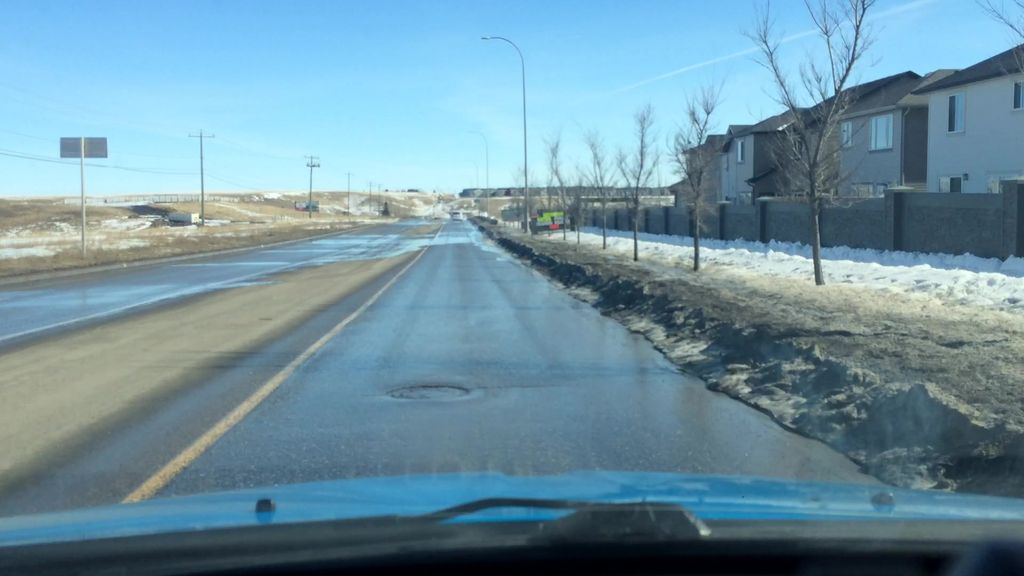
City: calgary